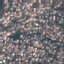
Land use / land cover: Residential